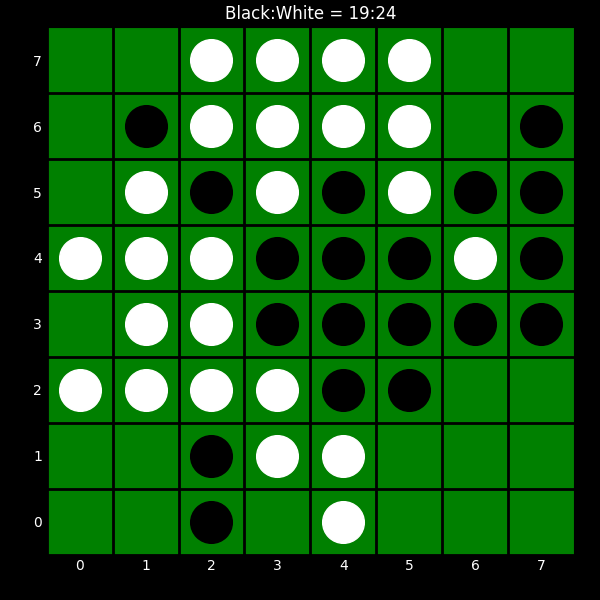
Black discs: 19
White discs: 24